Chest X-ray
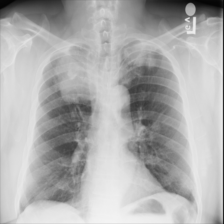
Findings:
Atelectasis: negative
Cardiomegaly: negative
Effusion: negative
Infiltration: negative
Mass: negative
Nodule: negative
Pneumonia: negative
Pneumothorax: negative
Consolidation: negative
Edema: negative
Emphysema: negative
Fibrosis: negative
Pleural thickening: negative
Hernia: negative